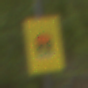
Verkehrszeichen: FahrzeugeMitWassergefaehrdenderLadungOhnePfeilsymbol
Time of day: MorningAfternoon
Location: Outdoor (Nature)
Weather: Overcast
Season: NotSpecified
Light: Natural